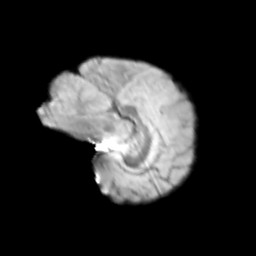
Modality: T2w
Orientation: sagittal
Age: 12
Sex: female
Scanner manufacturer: siemens
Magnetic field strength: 3 T
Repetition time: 3.8 s
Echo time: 0.07 s